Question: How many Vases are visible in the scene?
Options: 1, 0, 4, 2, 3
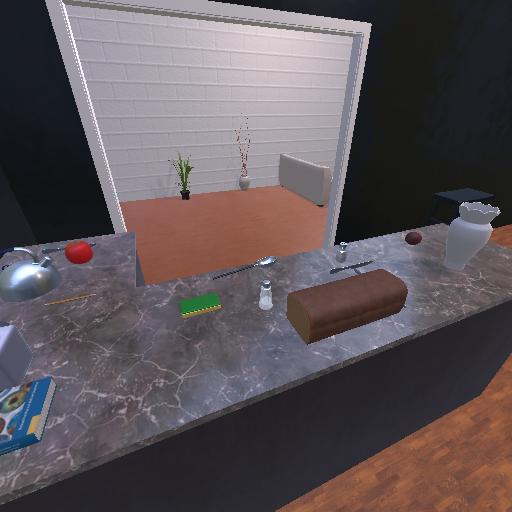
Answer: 1